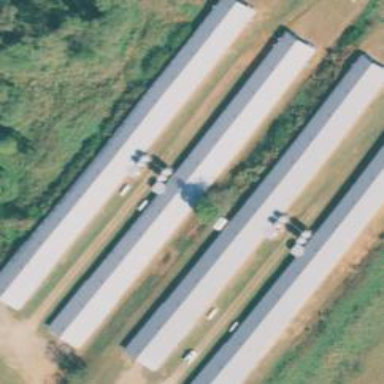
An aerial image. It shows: Poultry house.